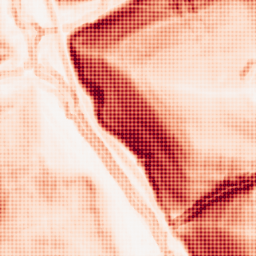
Category: morphological
Decomposition family: morphological_gradient
Decomposition parameters: size: 7
shape: square
Upsampling method: sinc_hamming
Upsampling parameters: scale: 8
kernel_size: 8
Upsampling scale: 8